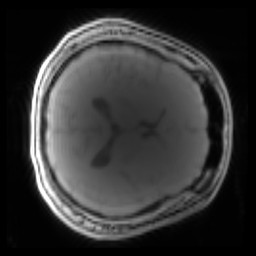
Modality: PDw
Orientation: axial
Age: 20
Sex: male
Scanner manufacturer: siemens
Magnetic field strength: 3 T
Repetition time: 0.25 s
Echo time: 0.00103 s